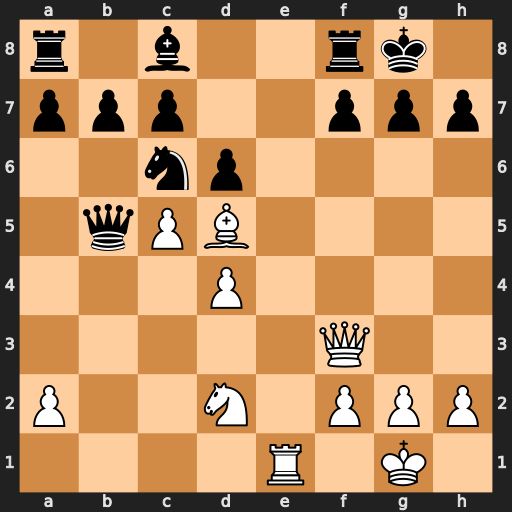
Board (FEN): r1b2rk1/ppp2ppp/2np4/1qPB4/3P4/5Q2/P2N1PPP/4R1K1
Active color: w
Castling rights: -
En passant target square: -
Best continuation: Qxf7+ Rxf7 Re8#